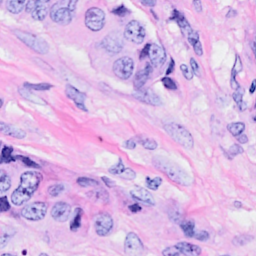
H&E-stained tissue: Breast